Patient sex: M
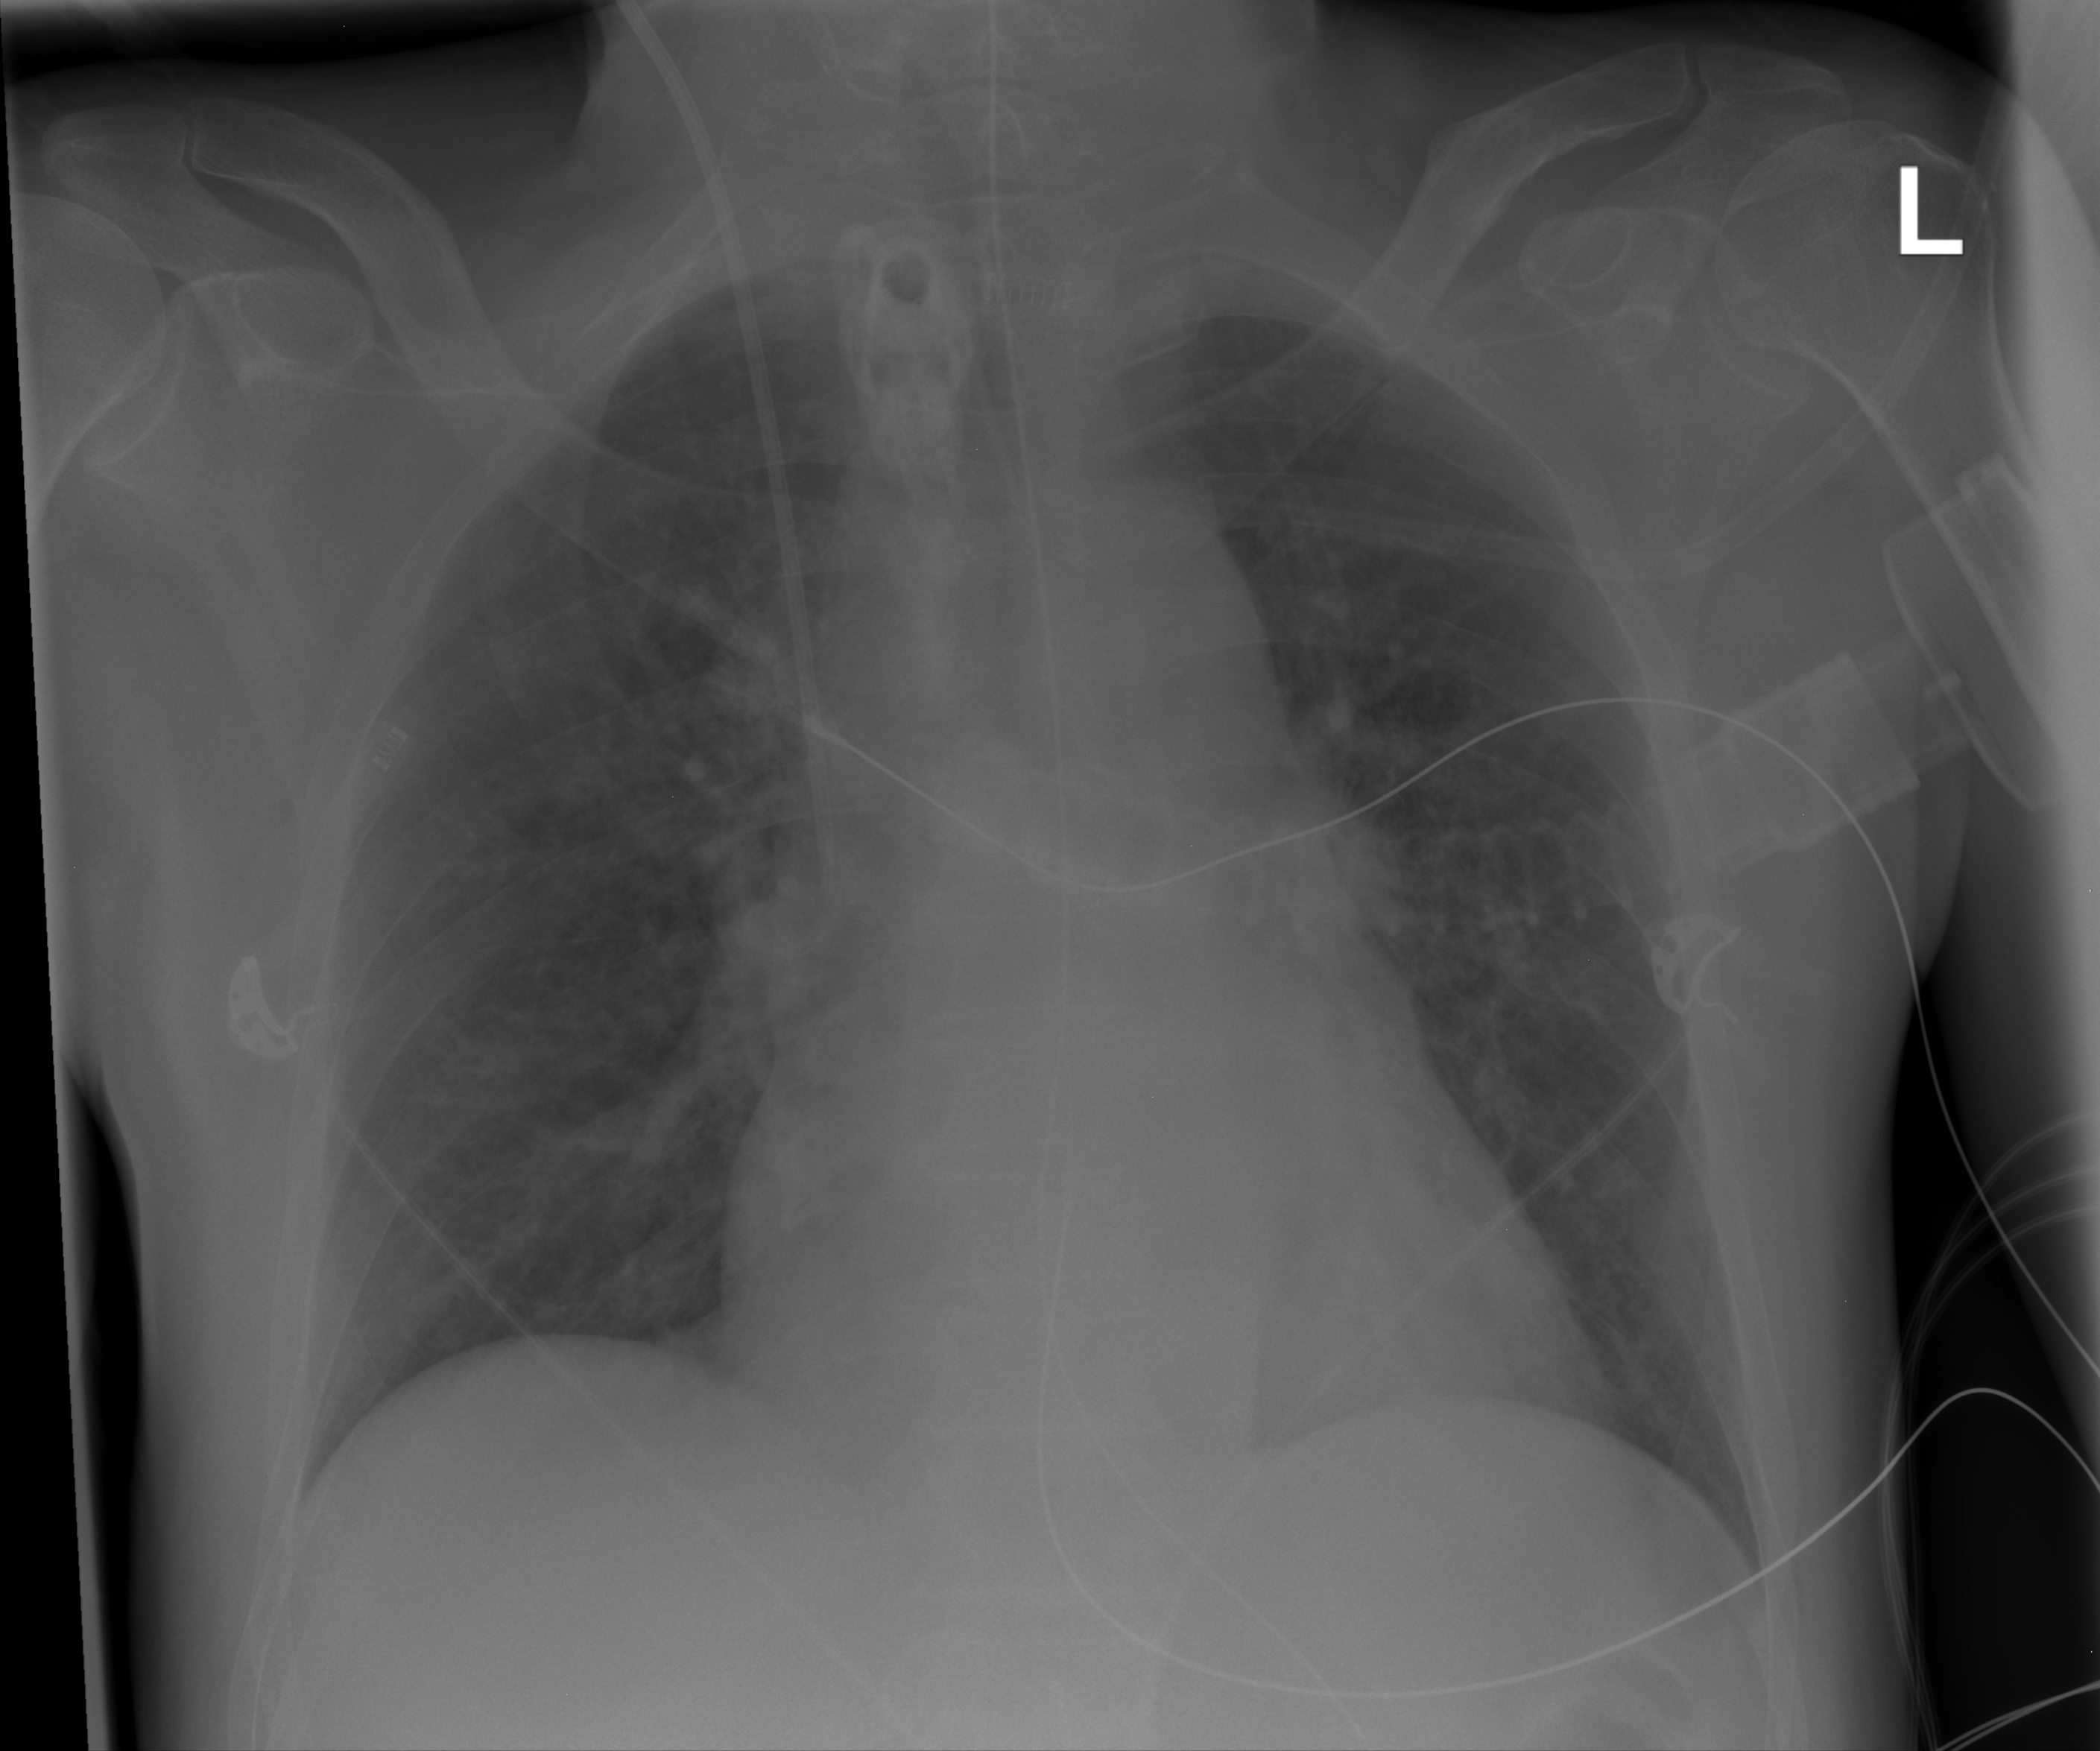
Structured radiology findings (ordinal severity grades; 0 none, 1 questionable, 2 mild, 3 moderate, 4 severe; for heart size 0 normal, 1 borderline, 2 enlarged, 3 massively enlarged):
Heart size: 1
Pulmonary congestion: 2
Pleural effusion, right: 0
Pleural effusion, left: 0
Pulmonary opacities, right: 0
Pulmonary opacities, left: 0
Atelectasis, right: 0
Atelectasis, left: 0